Question: I have a table for list of employees with their supervisors.
'''
| UserID | SupervisorUserId |
|--------|------------------|
| 10 | null |
| 1 | 10 |
| 2 | 1 |
| 3 | 1 |
| 4 | 3 |
| 5 | 10 |
| 6 | 5 |
| 7 | 6 |
| 8 | 6 |
| 9 | 8 |
'''
Here's a diagram for visualisation:

And here's what I have right now:
'''
public JsonResult GetEmployeesWithReportingLevel()
{
try
{
var getEmployees = GetEmployees().ToList();
var employeeList = (from e in getEmployees
where e.IsDeleted != true
select new ReportingLineList
{
UserId = e.UserId,
SupervisorId = e.SupervisorId
}).ToList();
var reportingLevel = (from emp in employeeList
select new
{
UserId = emp.UserId,
ReportingLevel = GetReportingLevel(employeeList, emp.UserId, 0)
}).ToList();
return new JsonResult(reportingLevel);
}
catch
{
throw;
}
}
'''
'''
private int GetReportingLevel(IEnumerable<ReportingLineList> employeeList, Guid UserId, int reportingLevel)
{
try
{
var reportingEmployees = (from emp in employeeList
where emp.SupervisorId == UserId
select new
{
UserId = emp.UserId
}).ToList();
foreach (var emp in reportingEmployees)
{
if (emp.UserId != null)
{
return GetReportingLevel(employeeList, (Guid)emp.UserId, reportingLevel + 1);
}
}
return reportingLevel;
}
catch
{
throw;
}
}
'''
My expected result should be:
'''
| UserId | Reporting level |
|--------|-----------------|
| 2 | 0 |
| 4 | 0 |
| 7 | 0 |
| 9 | 0 |
| 3 | 1 |
| 8 | 1 |
| 1 | 2 |
| 6 | 3 |
| 5 | 3 |
| 10 | 4 |
'''
With my current result, it seems like it is just iterating with the first employee that my code will get.
Here's the result that I'm getting.
'''
| UserId | Reporting level |
|--------|-----------------|
| 2 | 0 |
| 4 | 0 |
| 7 | 0 |
| 9 | 0 |
| 3 | 1 |
| 8 | 1 |
| 1 | 1 |
| 6 | 1 |
| 5 | 2 |
| 10 | 3 |
'''
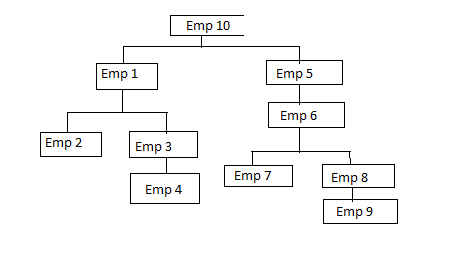
Answer: Firstly, you say you expect UserId 6 to have a reporting level of 3, but if I understand the problem, then both data and diagram would suggest it should be 2.
If that is correct, then the problem is with your GetReportingLevel method. You need to keep a track of both the currentLevel and the MaximumReportingLevel. Every time you descend a level you need to increase currentLevel and then decrease it again when you have finished with that level and this needs to be independent of MaximumReportingLevel, which should only change if it finds a deeper level than before.
For example, when you are processing Employee 10 you recursively process Employee 1 on level 1 and then Employee 2 on Level 2, but then you need to go back to Level 1 to process Employee 3 while not losing the fact that your maximum level was 2.
Your code also does not compile for me, e.g. is UserID an int or a Guid etc, but I think the following should work
(I have deliberately tried to leave most of your code as is)
'''
private int GetReportingLevel(IEnumerable<ReportingLineList> employeeList, Guid UserId,
int MaxReportingLevel = 0, int CurrentLevel = 0)
{
try
{
var reportingEmployees = (from emp in employeeList
where emp.SupervisorId == UserId
select new
{
UserId = emp.UserId
}).ToList();
CurrentLevel++;
foreach (var emp in reportingEmployees)
{
if (emp.UserId != null)
{
int newLevel = GetReportingLevel(employeeList, (Guid)emp.UserId,
MaxReportingLevel , CurrentLevel);
MaxReportingLevel = Math.Max(currentLevel, newLevel);
}
}
CurrentLevel--;
return MaxReportingLevel;
}
catch
{
throw;
}
}
'''